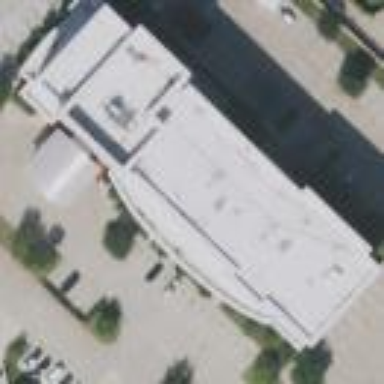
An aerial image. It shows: Hotel building.